Interaction volume radius: 5 \u00c5
Interaction volume height: 15 \u00c5
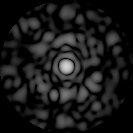
Disorder parameter: 0.8184